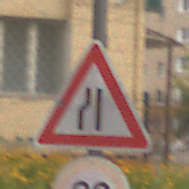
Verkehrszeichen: EinseitigVerengteFahrbahnLinks
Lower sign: Geschwindigkeit90
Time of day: MorningAfternoon
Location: Outdoor (Urban)
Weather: Overcast
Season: NotSpecified
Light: Natural